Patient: sex F, age 36
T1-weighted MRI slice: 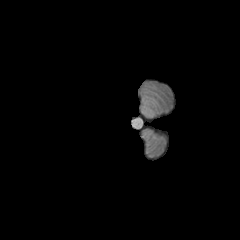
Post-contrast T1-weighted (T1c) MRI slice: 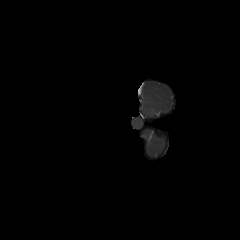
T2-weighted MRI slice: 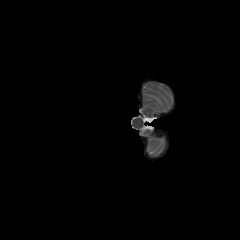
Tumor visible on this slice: no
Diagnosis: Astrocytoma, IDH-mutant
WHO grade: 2